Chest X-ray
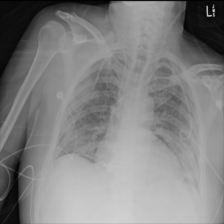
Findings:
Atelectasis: negative
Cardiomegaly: negative
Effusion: negative
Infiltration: negative
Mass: negative
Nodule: negative
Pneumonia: negative
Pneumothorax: negative
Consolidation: negative
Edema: negative
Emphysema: negative
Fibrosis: negative
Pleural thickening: negative
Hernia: negative